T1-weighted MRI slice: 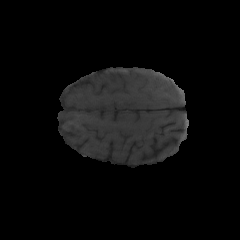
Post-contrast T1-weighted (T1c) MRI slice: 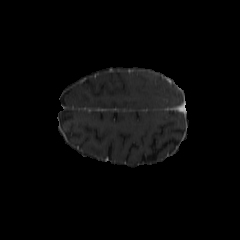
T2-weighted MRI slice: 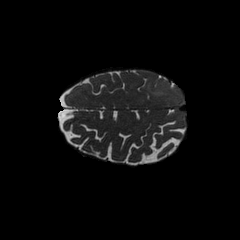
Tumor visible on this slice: yes